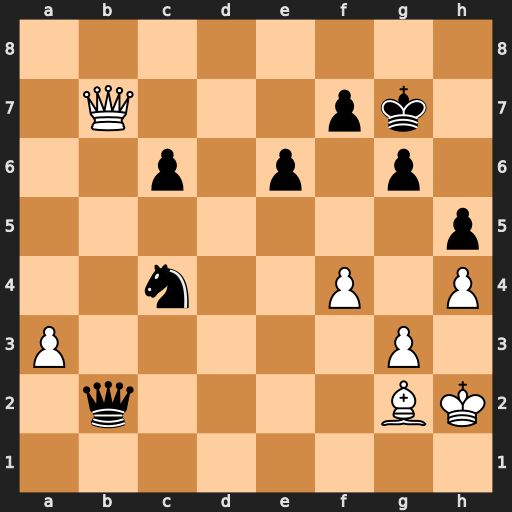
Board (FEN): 8/1Q3pk1/2p1p1p1/7p/2n2P1P/P5P1/1q4BK/8
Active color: w
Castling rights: -
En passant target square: -
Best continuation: Qxb2+ Nxb2 Bxc6 Nc4 a4